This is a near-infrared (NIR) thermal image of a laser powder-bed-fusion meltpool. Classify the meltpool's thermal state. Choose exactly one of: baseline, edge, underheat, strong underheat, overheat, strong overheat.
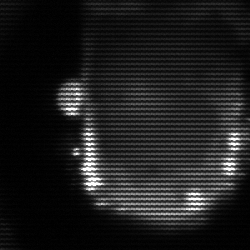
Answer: baseline